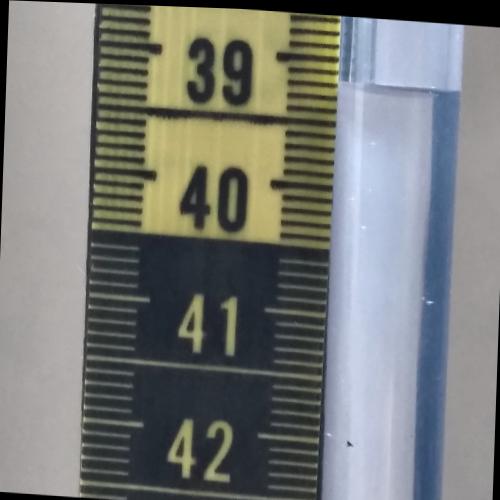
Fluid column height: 39.2 cm